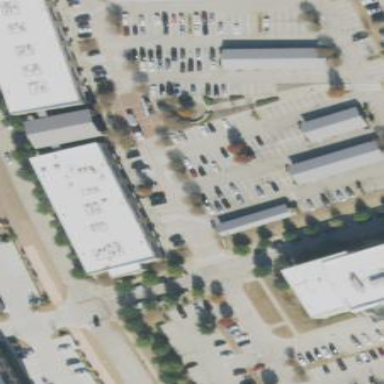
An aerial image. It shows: Commercial building.